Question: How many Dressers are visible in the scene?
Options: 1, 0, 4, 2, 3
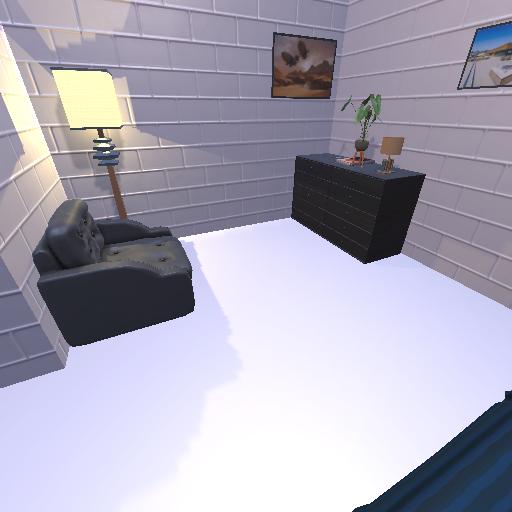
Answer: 1